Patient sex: M
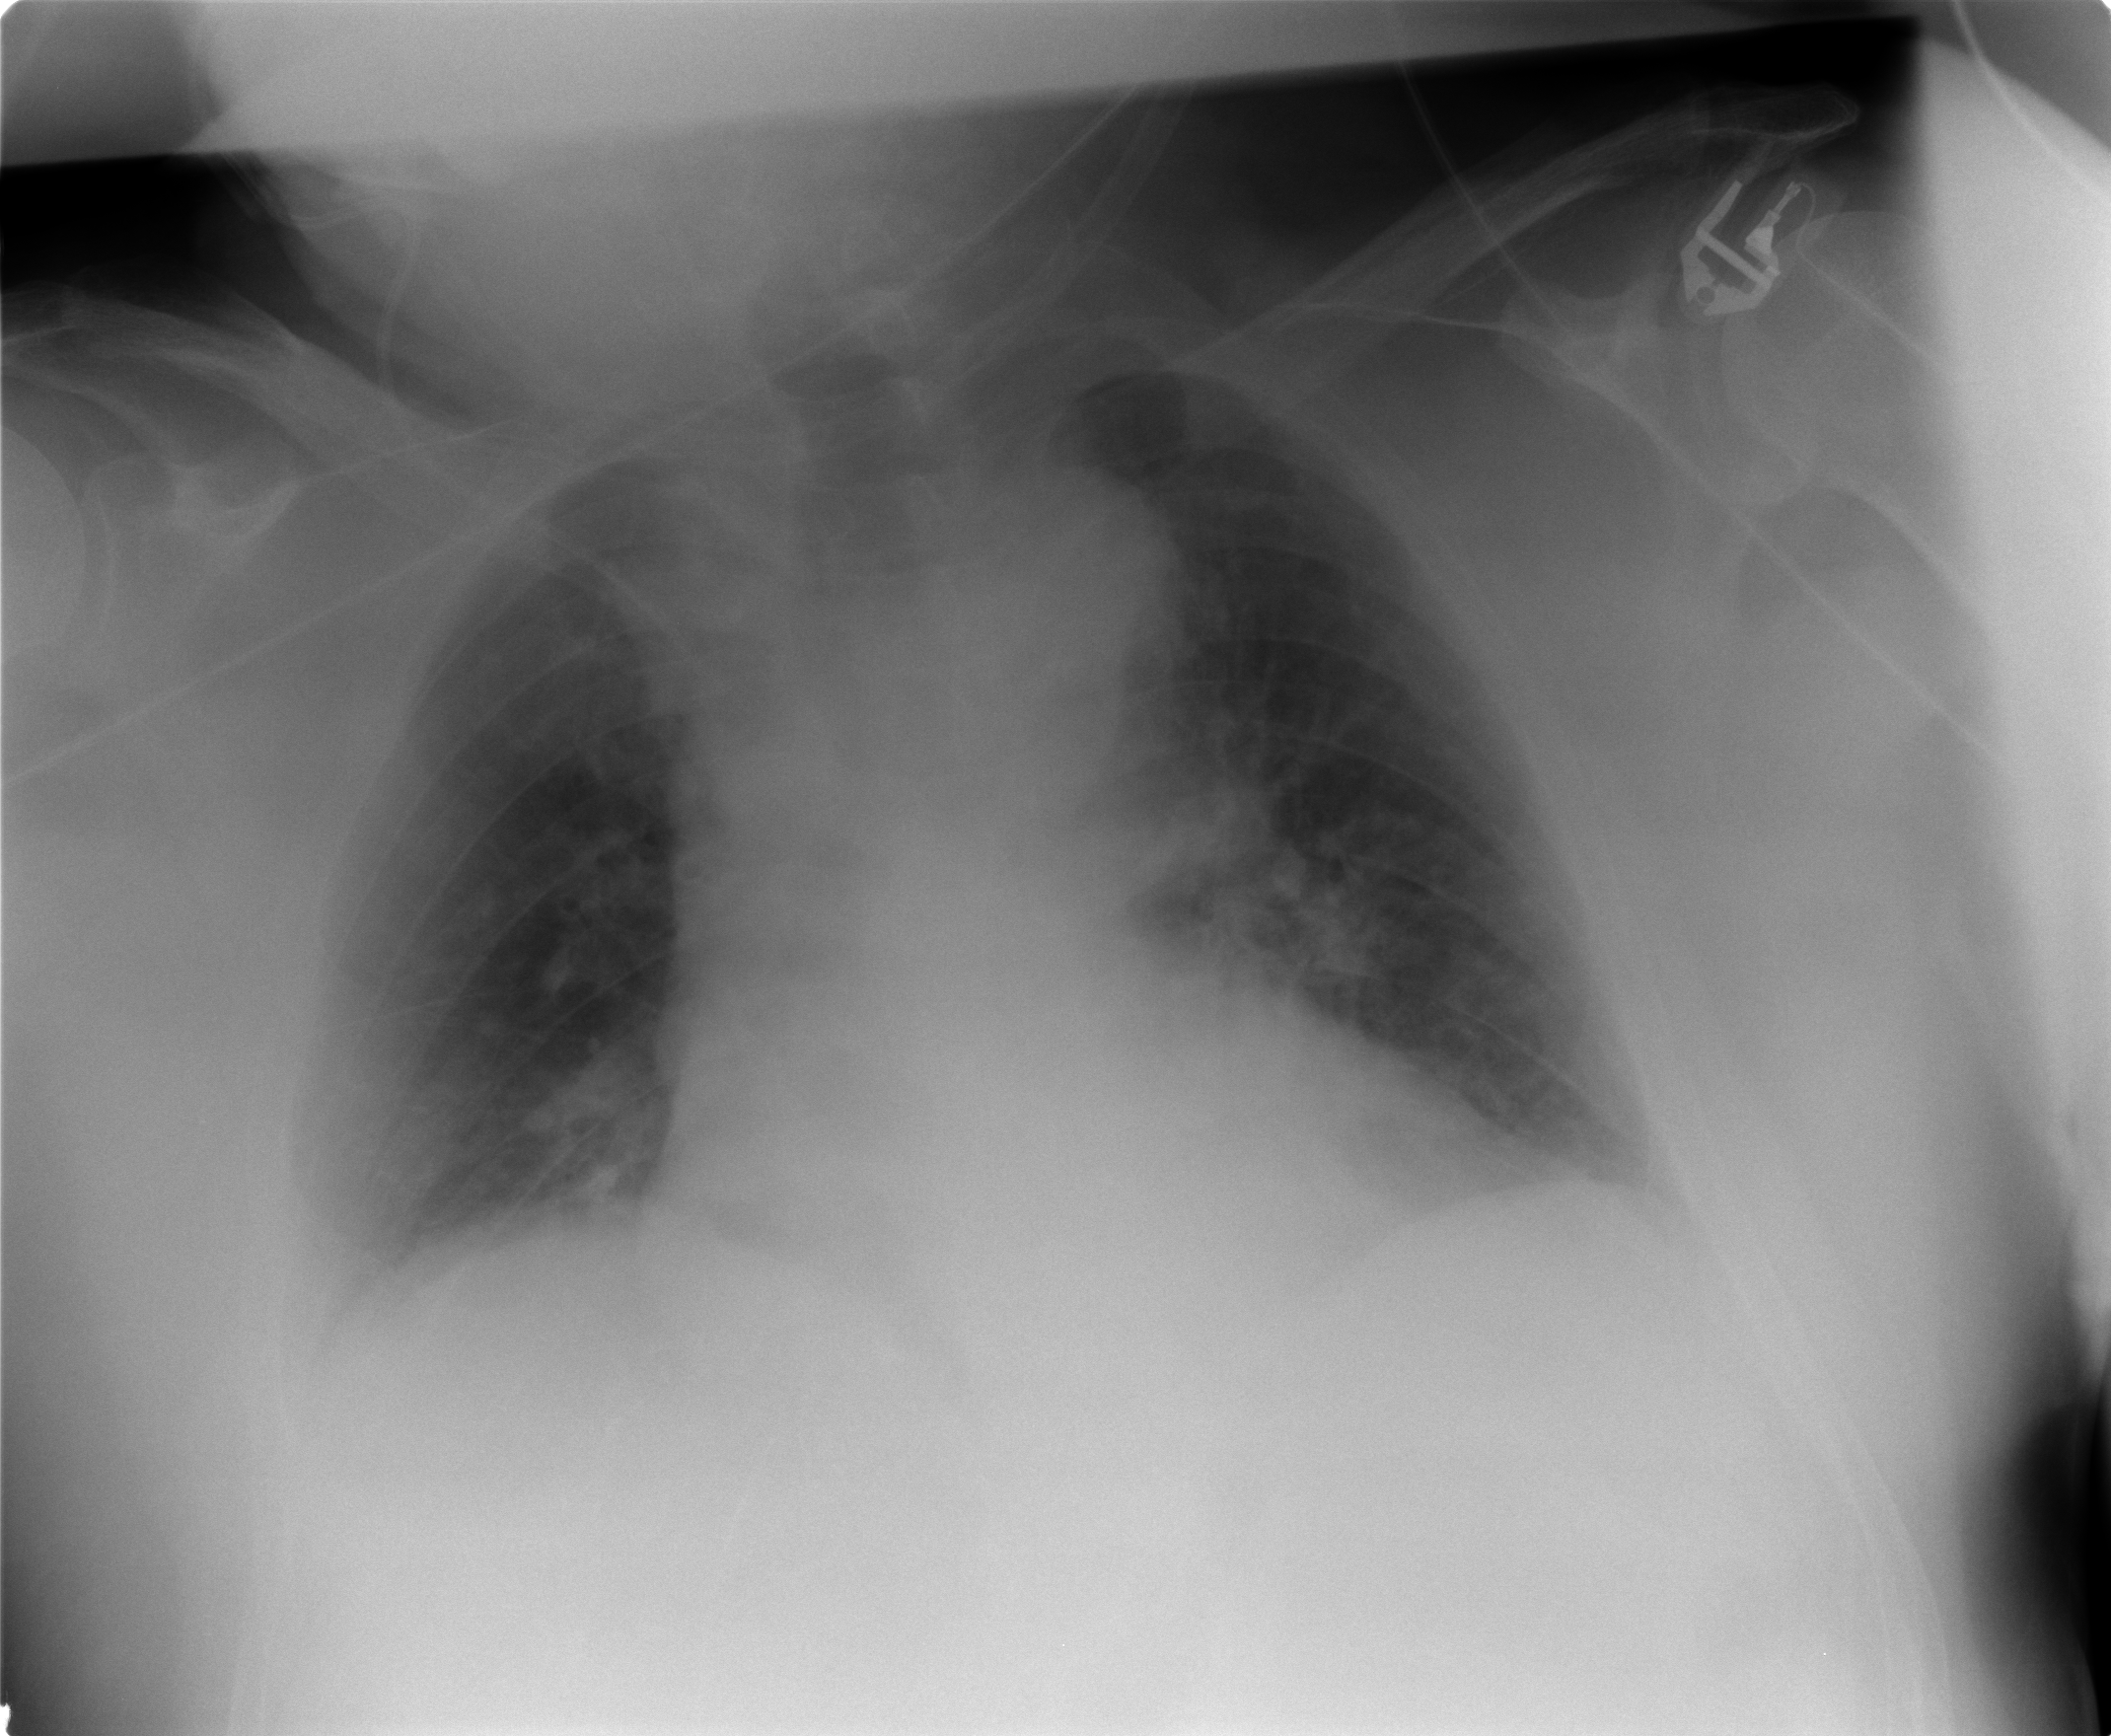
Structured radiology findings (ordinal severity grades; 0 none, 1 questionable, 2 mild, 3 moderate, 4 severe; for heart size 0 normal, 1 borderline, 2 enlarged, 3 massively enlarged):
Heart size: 1
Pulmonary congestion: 0
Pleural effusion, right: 1
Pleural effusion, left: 0
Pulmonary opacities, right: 0
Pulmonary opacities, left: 0
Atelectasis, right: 1
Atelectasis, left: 0